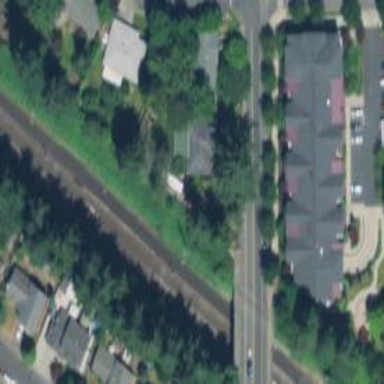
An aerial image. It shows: Tertiary road with sidewalk on the left.